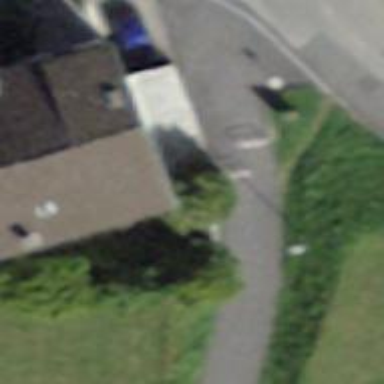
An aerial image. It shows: Double cycle barrier.